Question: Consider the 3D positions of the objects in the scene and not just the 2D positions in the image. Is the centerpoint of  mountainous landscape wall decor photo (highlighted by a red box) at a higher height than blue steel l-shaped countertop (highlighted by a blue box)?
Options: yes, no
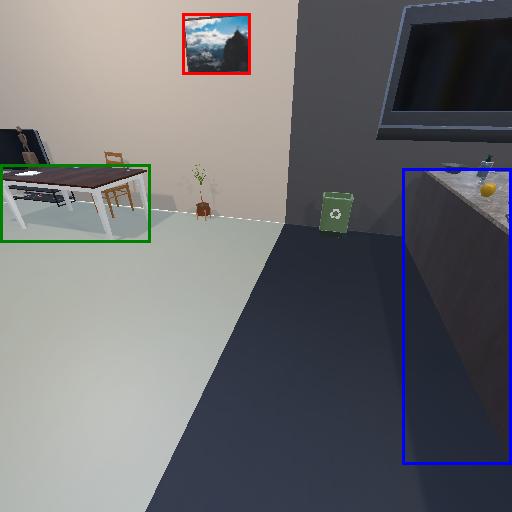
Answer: yes